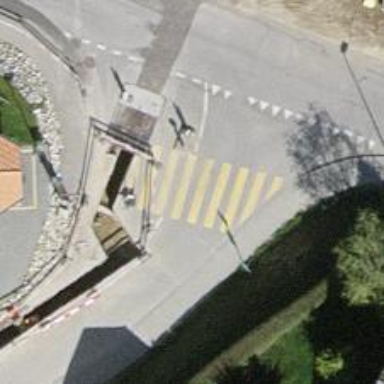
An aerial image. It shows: Marked zebra crossing on the road.